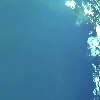
Label: water